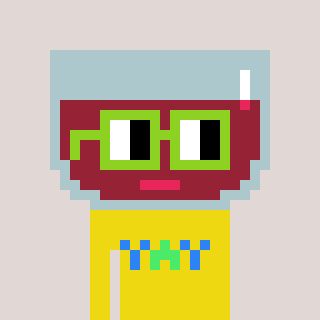
a pixel art character with square light green glasses, a wine-shaped head and a yellow-colored body on a warm background